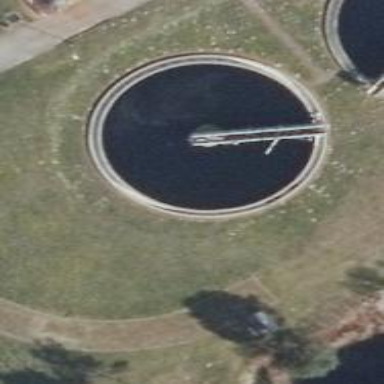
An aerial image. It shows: Reservoir used for sewage.